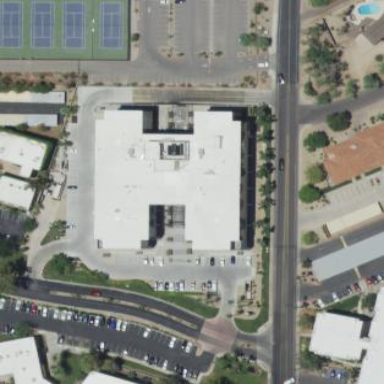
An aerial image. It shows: Commercial building.